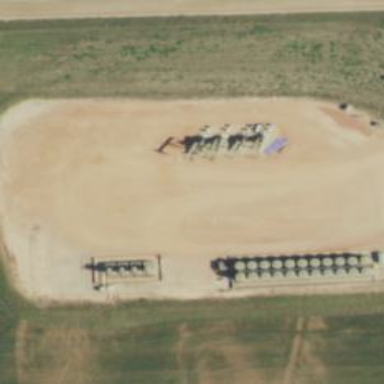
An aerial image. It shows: Petroleum well.